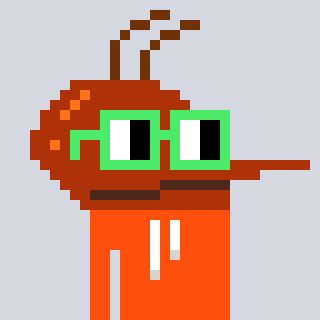
a pixel art character with square light green glasses, a mosquito-shaped head and a orange-colored body on a cool background